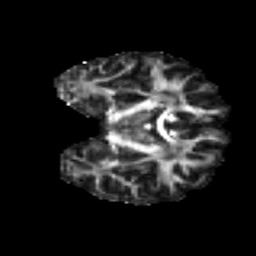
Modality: FA
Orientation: coronal
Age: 22
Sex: male
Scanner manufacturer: ge
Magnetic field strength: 3 T
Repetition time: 7.8 s
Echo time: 0.0606 s